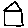
Label: house